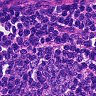
Metastatic tissue present: no